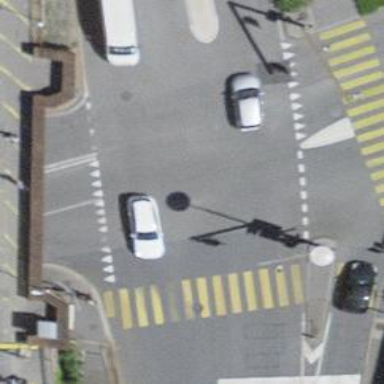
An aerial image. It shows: Road with traffic signals.